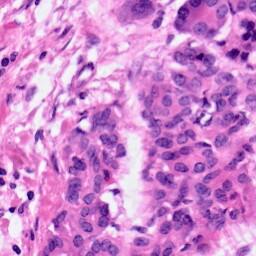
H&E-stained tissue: Pancreatic